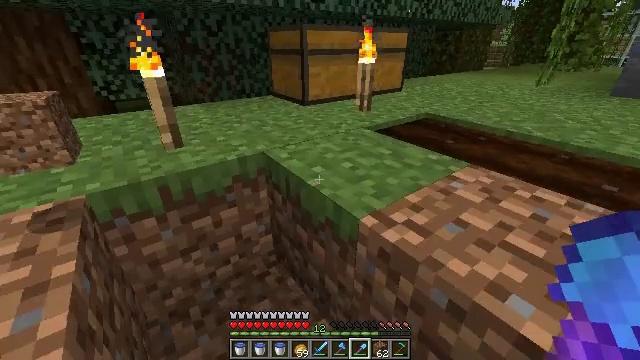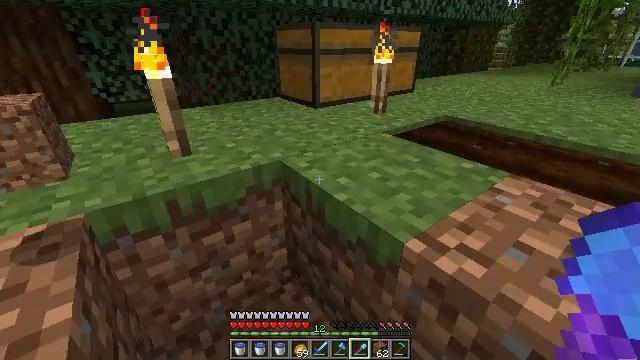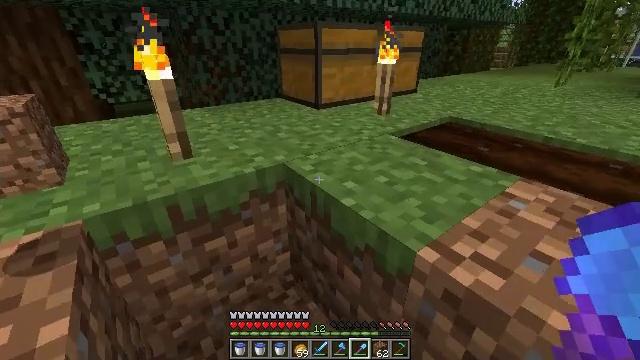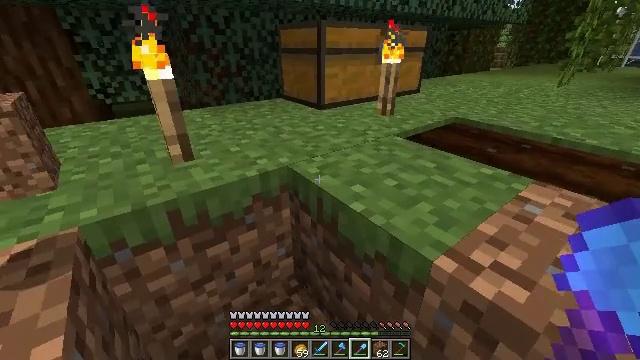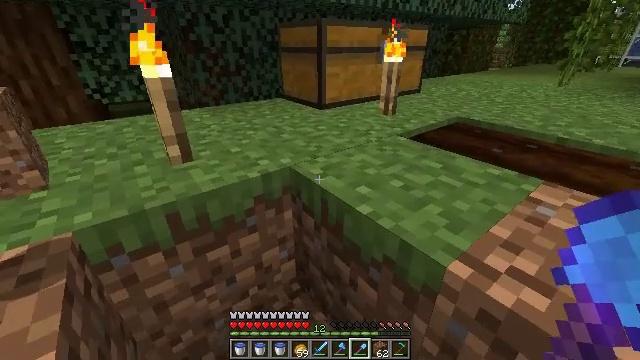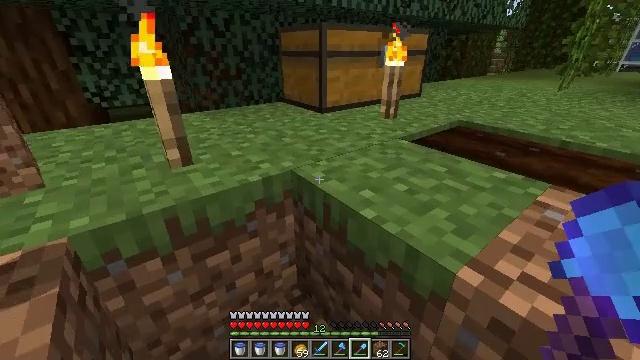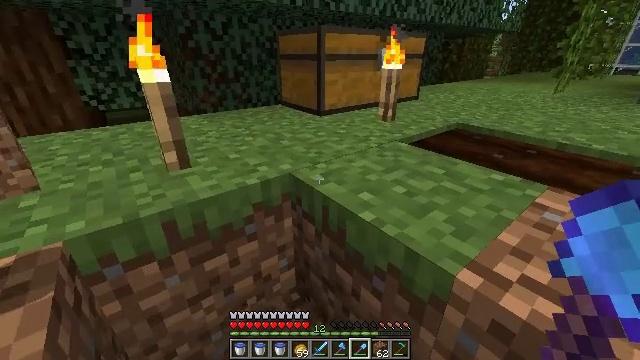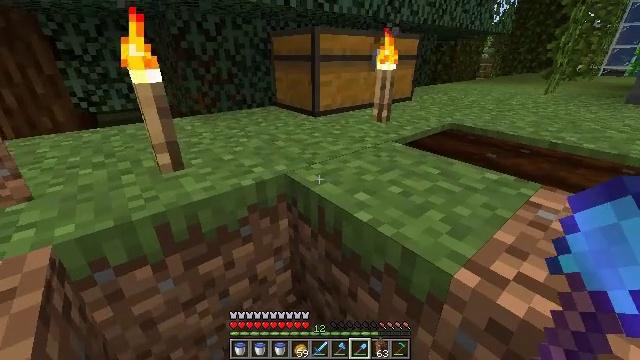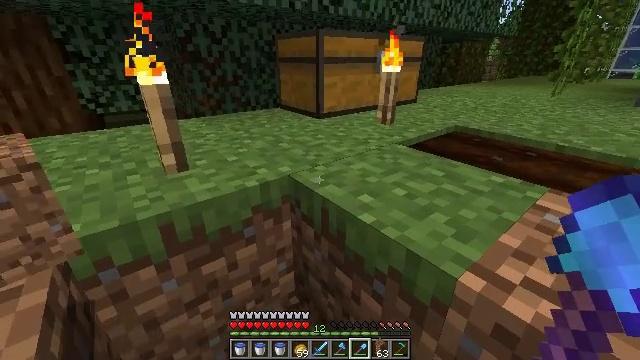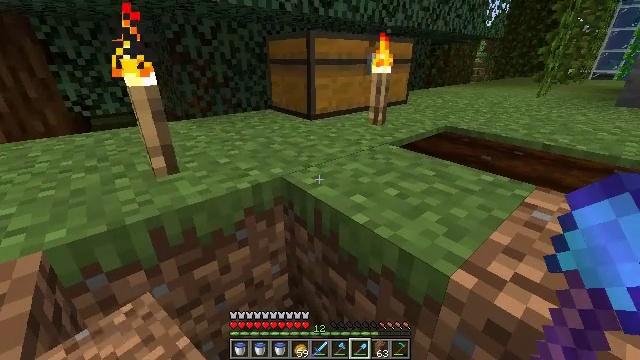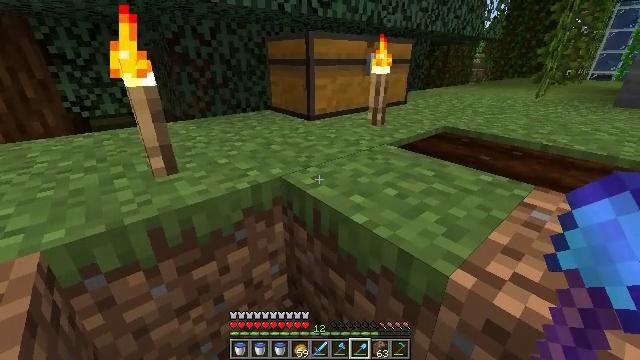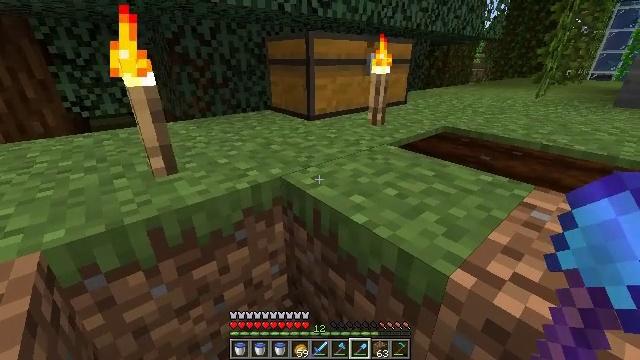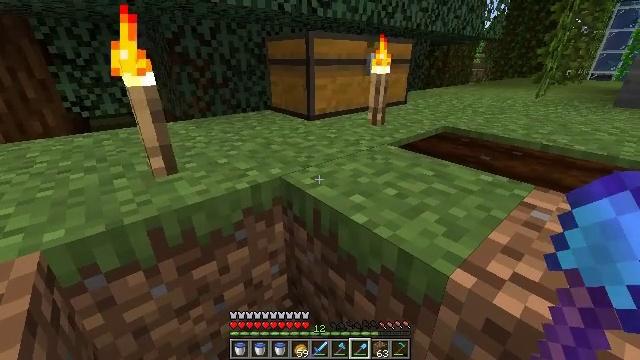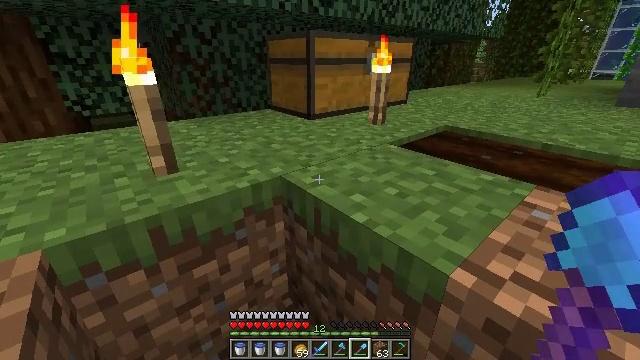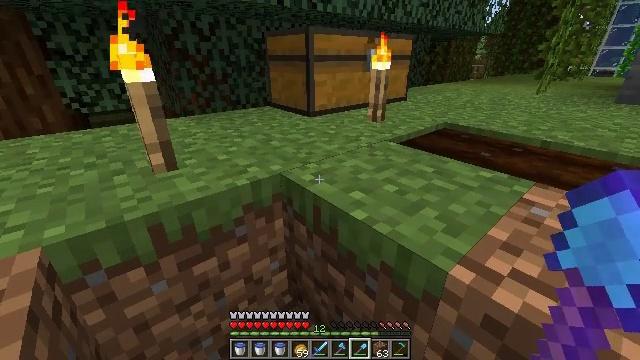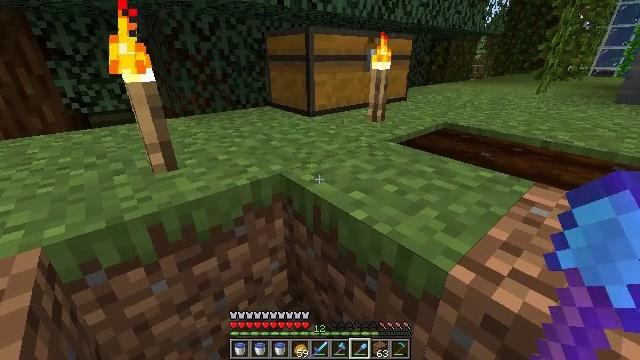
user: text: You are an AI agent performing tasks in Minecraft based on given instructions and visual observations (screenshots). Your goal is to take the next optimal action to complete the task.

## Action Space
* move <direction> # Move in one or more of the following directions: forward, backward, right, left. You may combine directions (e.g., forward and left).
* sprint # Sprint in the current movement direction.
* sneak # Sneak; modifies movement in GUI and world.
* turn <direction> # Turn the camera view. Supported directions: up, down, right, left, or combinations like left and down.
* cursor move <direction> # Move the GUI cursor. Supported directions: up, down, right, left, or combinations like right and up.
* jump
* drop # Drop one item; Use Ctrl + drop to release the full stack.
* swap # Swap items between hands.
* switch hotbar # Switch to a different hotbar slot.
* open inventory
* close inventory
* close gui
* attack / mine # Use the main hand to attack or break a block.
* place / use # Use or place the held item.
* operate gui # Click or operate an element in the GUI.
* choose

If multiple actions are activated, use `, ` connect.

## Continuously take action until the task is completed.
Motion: motion action
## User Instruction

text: Break the farmland to revert it to dirt.
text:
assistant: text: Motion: move forward and move left
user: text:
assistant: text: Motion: no_op
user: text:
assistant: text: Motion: no_op
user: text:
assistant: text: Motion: no_op
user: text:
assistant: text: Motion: no_op
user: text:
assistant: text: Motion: no_op
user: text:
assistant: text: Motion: turn right
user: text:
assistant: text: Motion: no_op
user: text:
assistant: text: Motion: turn right
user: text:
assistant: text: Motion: no_op
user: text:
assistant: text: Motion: no_op
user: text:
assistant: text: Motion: no_op
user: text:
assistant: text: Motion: no_op
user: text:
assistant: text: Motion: no_op
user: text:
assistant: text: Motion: no_op
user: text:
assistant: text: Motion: no_op
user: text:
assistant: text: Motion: no_op
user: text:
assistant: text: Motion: no_op
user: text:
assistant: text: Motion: no_op
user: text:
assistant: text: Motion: no_op
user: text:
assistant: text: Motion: no_op
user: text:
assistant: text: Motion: no_op
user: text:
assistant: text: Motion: no_op
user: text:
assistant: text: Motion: no_op
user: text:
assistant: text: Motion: no_op
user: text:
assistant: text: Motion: no_op
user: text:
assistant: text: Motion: no_op
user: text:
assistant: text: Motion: no_op
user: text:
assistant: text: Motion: no_op
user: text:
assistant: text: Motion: no_op